Aerial crown-view tile of a tropical tree (Barro Colorado Island, Panama), acquired 20250217:
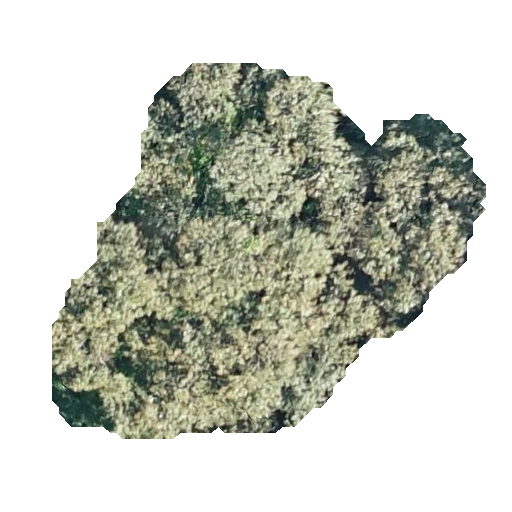
Species: Luehea seemannii
GBIF accepted scientific name: Luehea seemannii
Crown area: 162.199 m²